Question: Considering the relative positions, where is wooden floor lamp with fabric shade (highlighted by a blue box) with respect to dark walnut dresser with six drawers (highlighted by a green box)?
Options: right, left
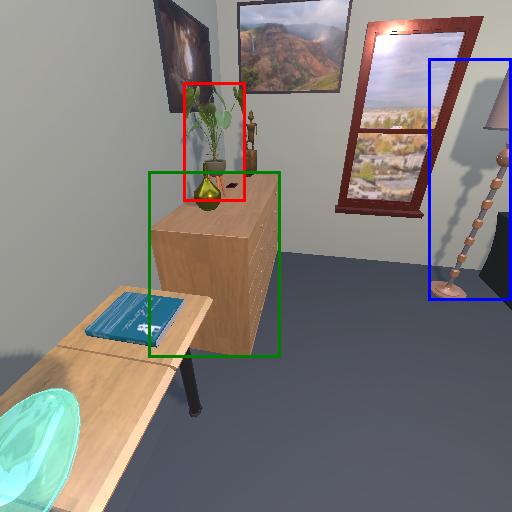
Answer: right